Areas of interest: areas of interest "School"
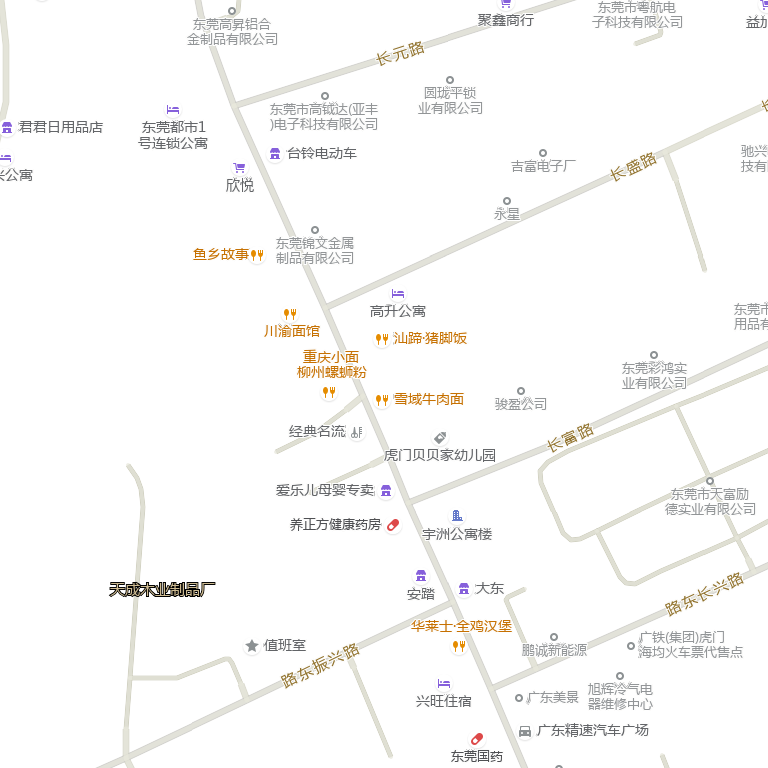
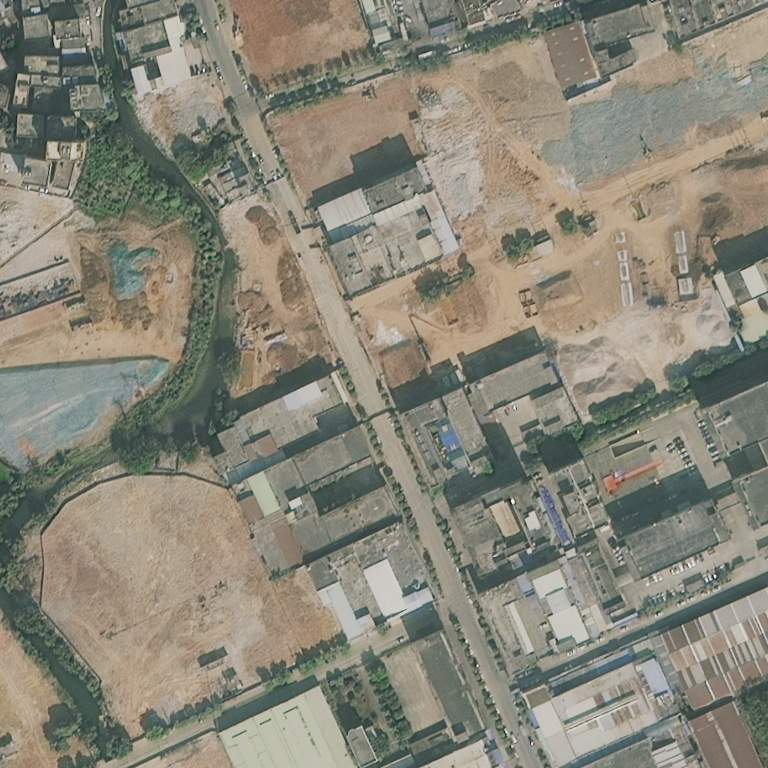